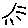
Label: sun